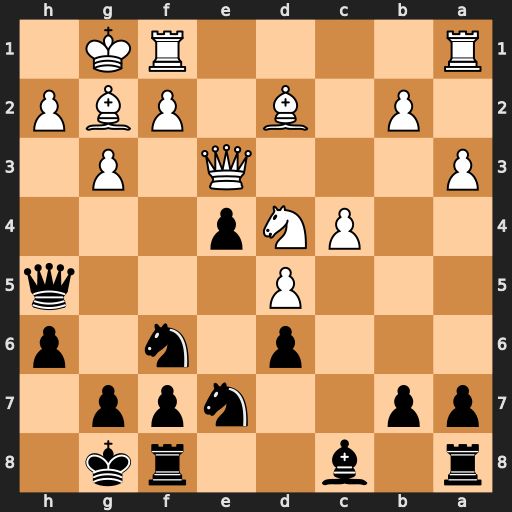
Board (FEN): r1b2rk1/pp2npp1/3p1n1p/3P3q/2PNp3/P3Q1P1/1P1B1PBP/R4RK1
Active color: b
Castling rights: -
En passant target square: -
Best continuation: Ng4 h4 Nxe3